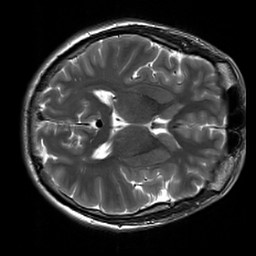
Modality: T2w
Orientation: axial
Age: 31
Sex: male
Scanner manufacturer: siemens
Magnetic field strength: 3 T
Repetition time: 7 s
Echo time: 0.09 s